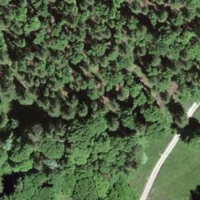
EUNIS habitat code: 44
Species observed at this site:
Cardamine heptaphylla